Question: I am trying to create color scale conditional formatting in excel generated through poi (4.0.1) in java using XSSFWorkbook functionalities. I don't see any changes in the data formatting although I tried many variations of sample codes available online to create a RED-YELLOW-GREEN color scale formatting. I am pasting the code which I am currently working on. Could someone help find what the issue is ?
'''
applyColorScale(cf, "J2:J21", "00FF0000", "0000FFFF", "0000FF00");
applyColorScale(XSSFSheetConditionalFormatting cf, String region, String... colors) {
XSSFConditionalFormattingRule cr = cf.createConditionalFormattingColorScaleRule();
XSSFColorScaleFormatting color = cr.createColorScaleFormatting();
int steps = 100 / (colors.length - 1);
for (int i = 0; i < colors.length; i++) {
XSSFConditionalFormattingThreshold th = color.createThreshold();
if (i == 0) {
th.setRangeType(XSSFConditionalFormattingThreshold.RangeType.MIN);
} else if (i == colors.length - 1) {
th.setRangeType(XSSFConditionalFormattingThreshold.RangeType.MAX);
} else {
th.setRangeType(XSSFConditionalFormattingThreshold.RangeType.PERCENTILE);
}
th.setValue((double)steps*i);
XSSFColor clr = color.createColor();
clr.setARGBHex(colors[i]);
}
CellRangeAddress[] regions = {CellRangeAddress.valueOf(region)};
cf.addConditionalFormatting(regions, cr);
}
'''

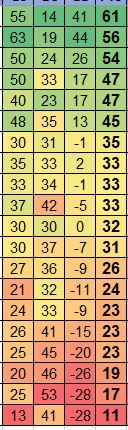
Answer: If you look at <URL> you find a link
> See more examples on Excel conditional formatting in
ConditionalFormats.java
Following this examples we get:
'''
import org.apache.poi.ss.usermodel.*;
import org.apache.poi.xssf.usermodel.XSSFWorkbook;
import org.apache.poi.ss.util.CellRangeAddress;
import java.io.FileOutputStream;
public class ConditionalFormatting {
public static void applyColorScale(SheetConditionalFormatting sheetCF, String region, String... colors) {
CellRangeAddress[] regions = { CellRangeAddress.valueOf(region) };
ConditionalFormattingRule rule = sheetCF.createConditionalFormattingColorScaleRule();
ColorScaleFormatting csf = rule.getColorScaleFormatting();
if (colors.length == 3) {
csf.getThresholds()[0].setRangeType(ConditionalFormattingThreshold.RangeType.MIN);
csf.getThresholds()[1].setRangeType(ConditionalFormattingThreshold.RangeType.PERCENTILE);
csf.getThresholds()[1].setValue(50d);
csf.getThresholds()[2].setRangeType(ConditionalFormattingThreshold.RangeType.MAX);
for (int c = 0; c < 3; c++) {
((ExtendedColor)csf.getColors()[c]).setARGBHex(colors[c]);
}
} else if (colors.length == 2) {
csf.setNumControlPoints(2);
csf.getThresholds()[0].setRangeType(ConditionalFormattingThreshold.RangeType.MIN);
csf.getThresholds()[1].setRangeType(ConditionalFormattingThreshold.RangeType.MAX);
for (int c = 0; c < 2; c++) {
((ExtendedColor)csf.getColors()[c]).setARGBHex(colors[c]);
}
}
sheetCF.addConditionalFormatting(regions, rule);
}
public static void main(String[] args) throws Exception {
Workbook workbook = new XSSFWorkbook();
Sheet sheet = workbook.createSheet("new sheet");
for (int r = 1; r < 20; r++) {
sheet.createRow(r).createCell(9).setCellFormula("RANDBETWEEN(-100, 100)");
sheet.getRow(r).createCell(11).setCellFormula("RANDBETWEEN(-100, 100)");
}
SheetConditionalFormatting sheetCF = sheet.getSheetConditionalFormatting();
applyColorScale(sheetCF, "J2:J21", "FFFF0000", "FFFFFF00", "FF00FF00");
applyColorScale(sheetCF, "L2:L21", "FFFF0000", "FF00FF00");
FileOutputStream out = new FileOutputStream("ConditionalFormatting.xlsx");
workbook.write(out);
out.close();
workbook.close();
}
}
'''
Main differences to your code: Your created 'XSSFColor's are not used anywhere. Only 'RangeType.PERCENTILE' needs a value at all. The Alpha in 'ARGB' should be 'FF' instead of '00' to be fully opaque. Yellow is 'FFFF00' not '00FFFF'